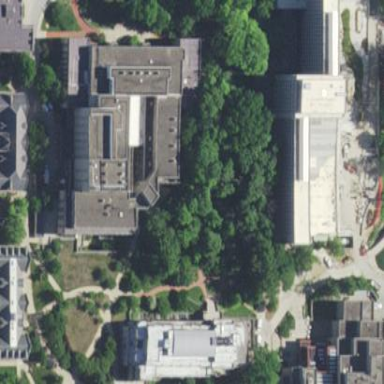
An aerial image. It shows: University building.